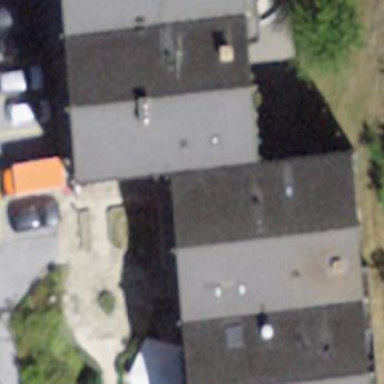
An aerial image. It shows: Building.